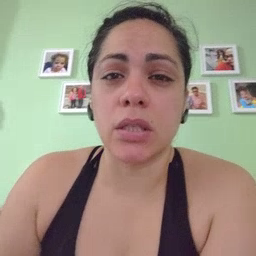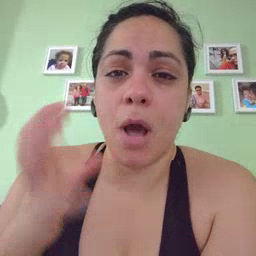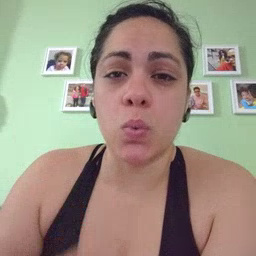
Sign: balloon